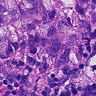
Metastatic tissue present: yes